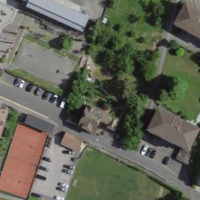
EUNIS habitat code: 54
Species observed at this site:
Prunus lusitanica